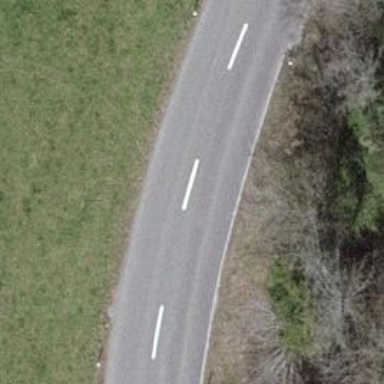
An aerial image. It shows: Tertiary road.